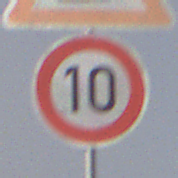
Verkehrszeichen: Geschwindigkeit10
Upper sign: UnzureichendesLichtraumprofil
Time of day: MorningAfternoon
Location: Outdoor (Nature)
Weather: PartlyCloudy
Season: NotSpecified
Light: Natural